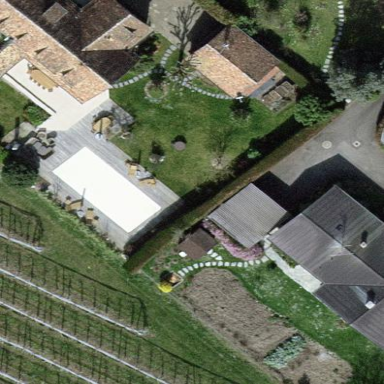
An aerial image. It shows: Garden area designated for leisure land.